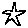
Label: star